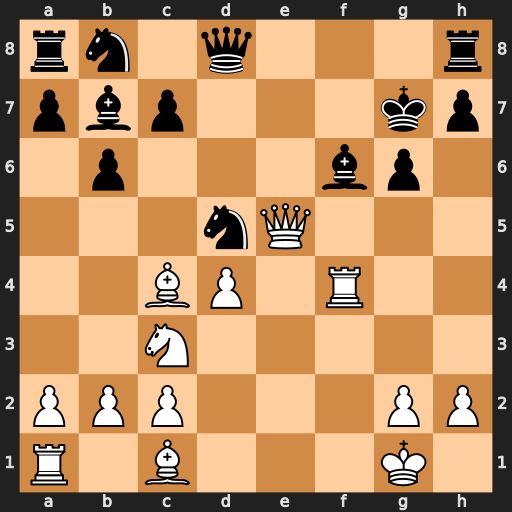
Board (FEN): rn1q3r/pbp3kp/1p3bp1/3nQ3/2BP1R2/2N5/PPP3PP/R1B3K1
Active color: w
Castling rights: -
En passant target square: -
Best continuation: Bxd5 Bxe5 Rf7+ Kg8 Rd7+ Bxd5 Rxd8+